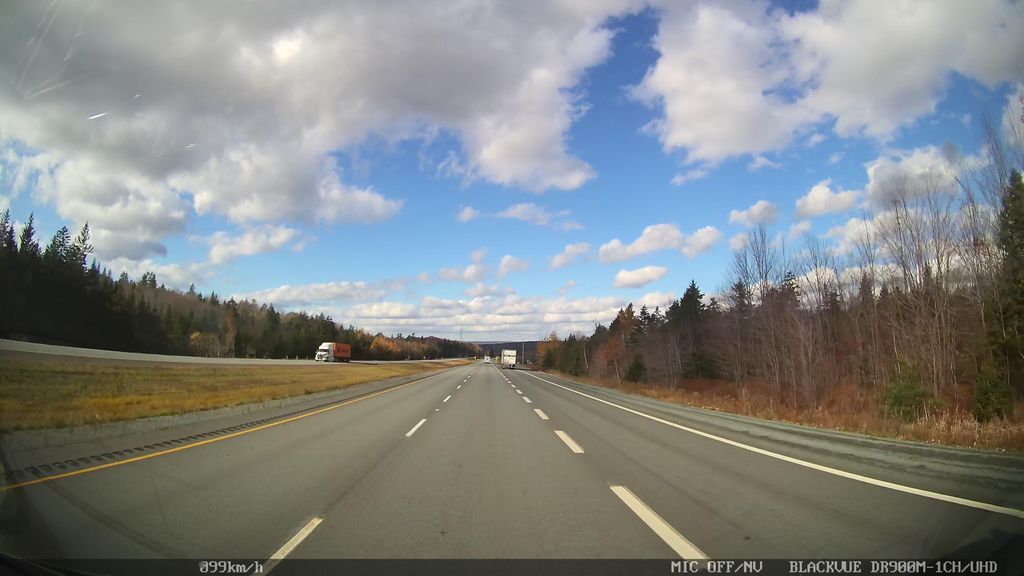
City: halifax